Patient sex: F
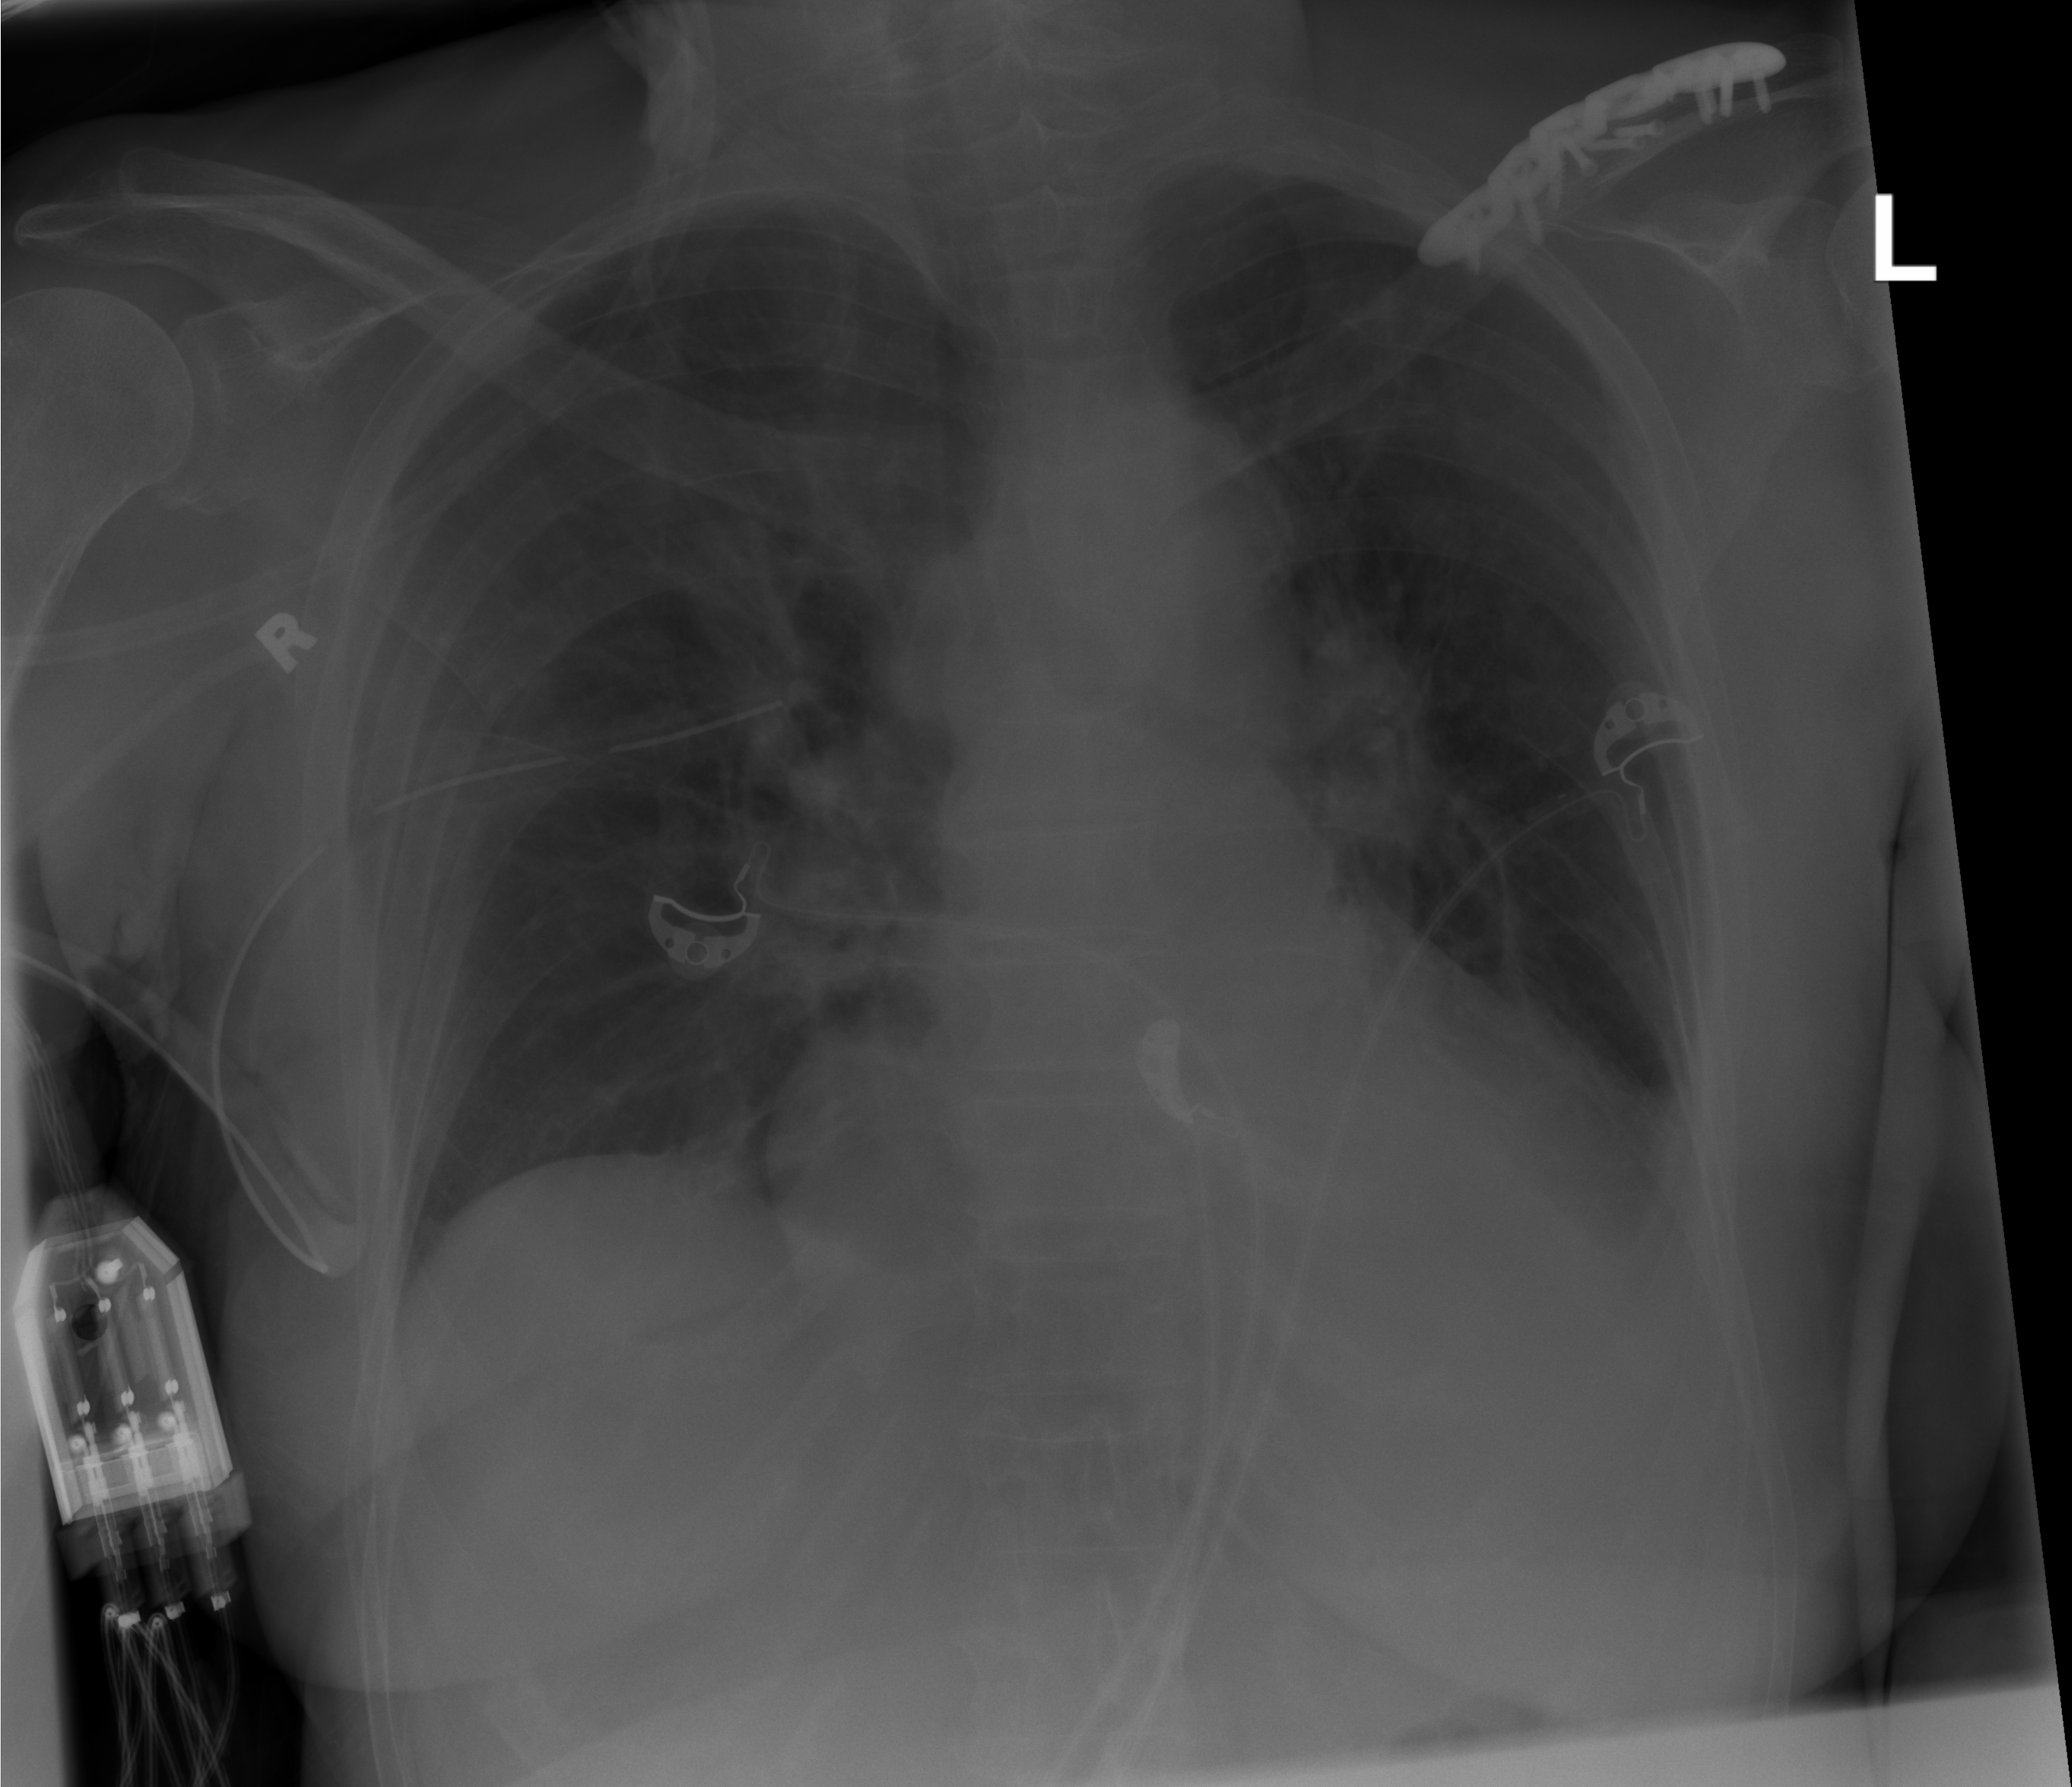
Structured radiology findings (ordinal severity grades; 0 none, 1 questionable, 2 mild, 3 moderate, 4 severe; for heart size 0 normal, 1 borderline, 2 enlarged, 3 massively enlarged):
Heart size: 2
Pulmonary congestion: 0
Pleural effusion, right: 0
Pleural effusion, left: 1
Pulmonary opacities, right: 0
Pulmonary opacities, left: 0
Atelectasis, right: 0
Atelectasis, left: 2